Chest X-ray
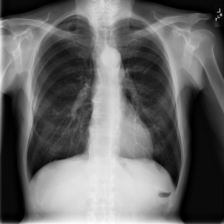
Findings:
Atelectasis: negative
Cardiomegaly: negative
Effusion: negative
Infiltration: negative
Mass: negative
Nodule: negative
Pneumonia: negative
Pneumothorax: negative
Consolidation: negative
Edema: negative
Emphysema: negative
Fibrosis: negative
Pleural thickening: negative
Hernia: negative